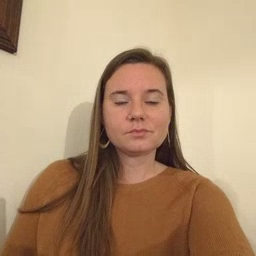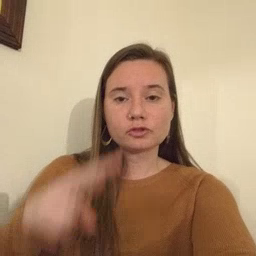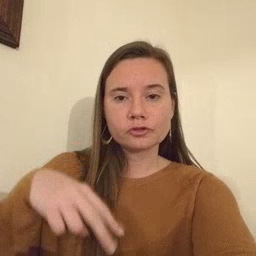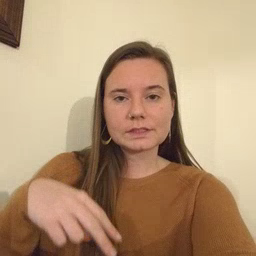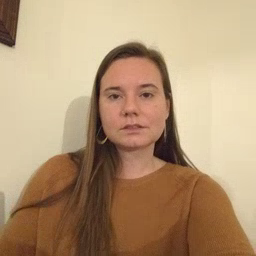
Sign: read